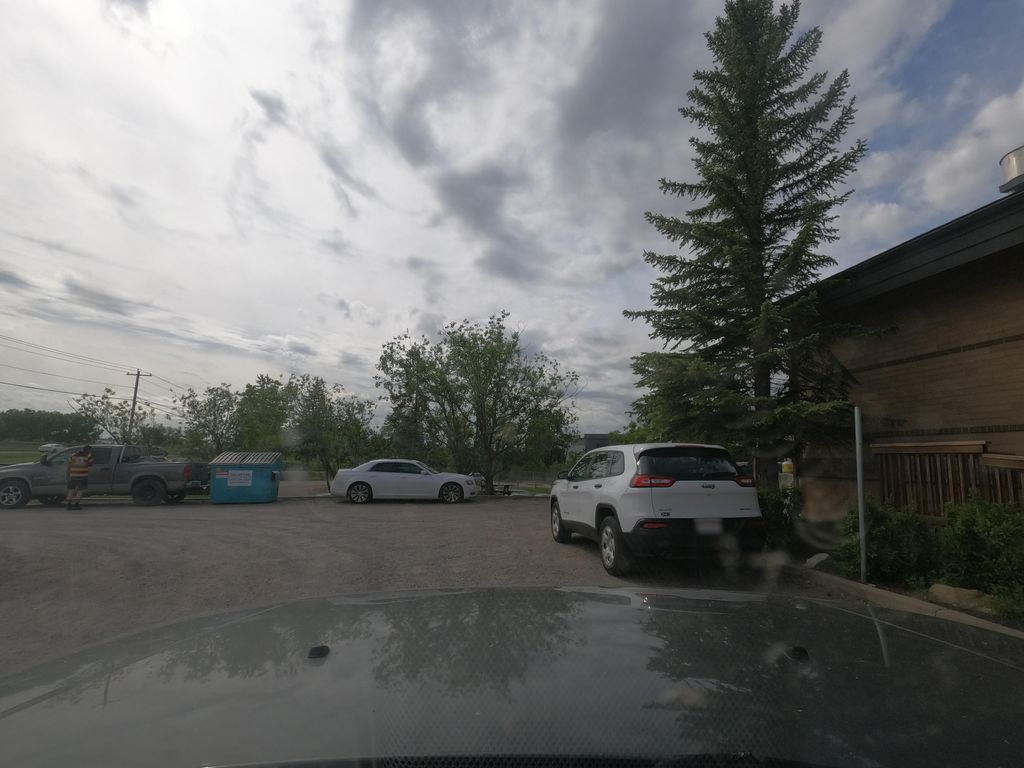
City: calgary